九年级 · 度量几何学
(本题8分)周末,小华和小亮想用所学的数学知识测量家门前小河的宽.测量时,他们选择了河对岸岸边的一棵大树,将其底部作为点$A$,在他们所在的岸边选择了点$B$,使得$AB$与河岸垂直,并在$B$点坚起标杆$BC$,再在$AB$的延长线上选择点$D$,坚起标杆$DE$,使得点$E$与点$C,A$共线.已知:$CBperpAD,EDperpAD$,测得$BC=1{~m},DE=1.5{~m},BD=8.5{~m}$.测量示意图如图所示.请根据相关测量信息,求出河宽$AB$.
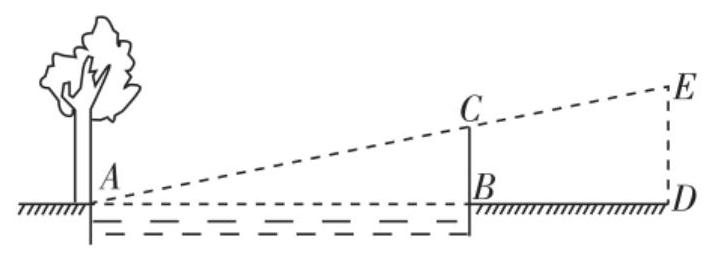
答案: 解:$becauseCBperpAD,EDperpAD$,$thereforeangleABC=angleADE=90^{circ}$,$becauseangleCAB=angleEAD$,$thereforetriangleABCsimtriangleADE,quadthereforefrac{BC}{ED}=frac{AB}{AD}$,$becauseBC=1{~m},DE=1.5{~m},BD=8.5{~m}$,$thereforeAD=AB+8.5$$thereforefrac{1}{1.5}=frac{AB}{AB+8.5}$,解得$AB=17$.答:河宽$AB$的长为$17{~m}$.